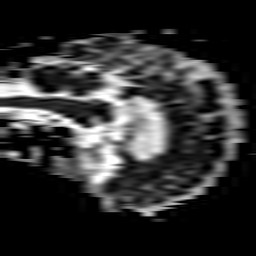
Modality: ADC
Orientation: sagittal
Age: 59
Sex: female
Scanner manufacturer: philips
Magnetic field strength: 3 T
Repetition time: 3.206 s
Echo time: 0.076 s